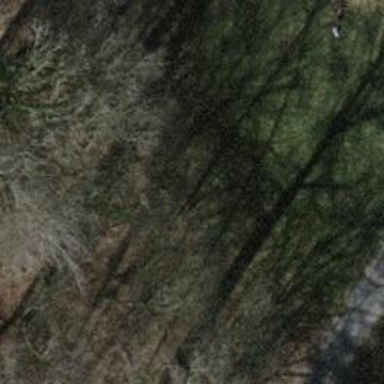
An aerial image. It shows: Pipeline marker.